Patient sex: M
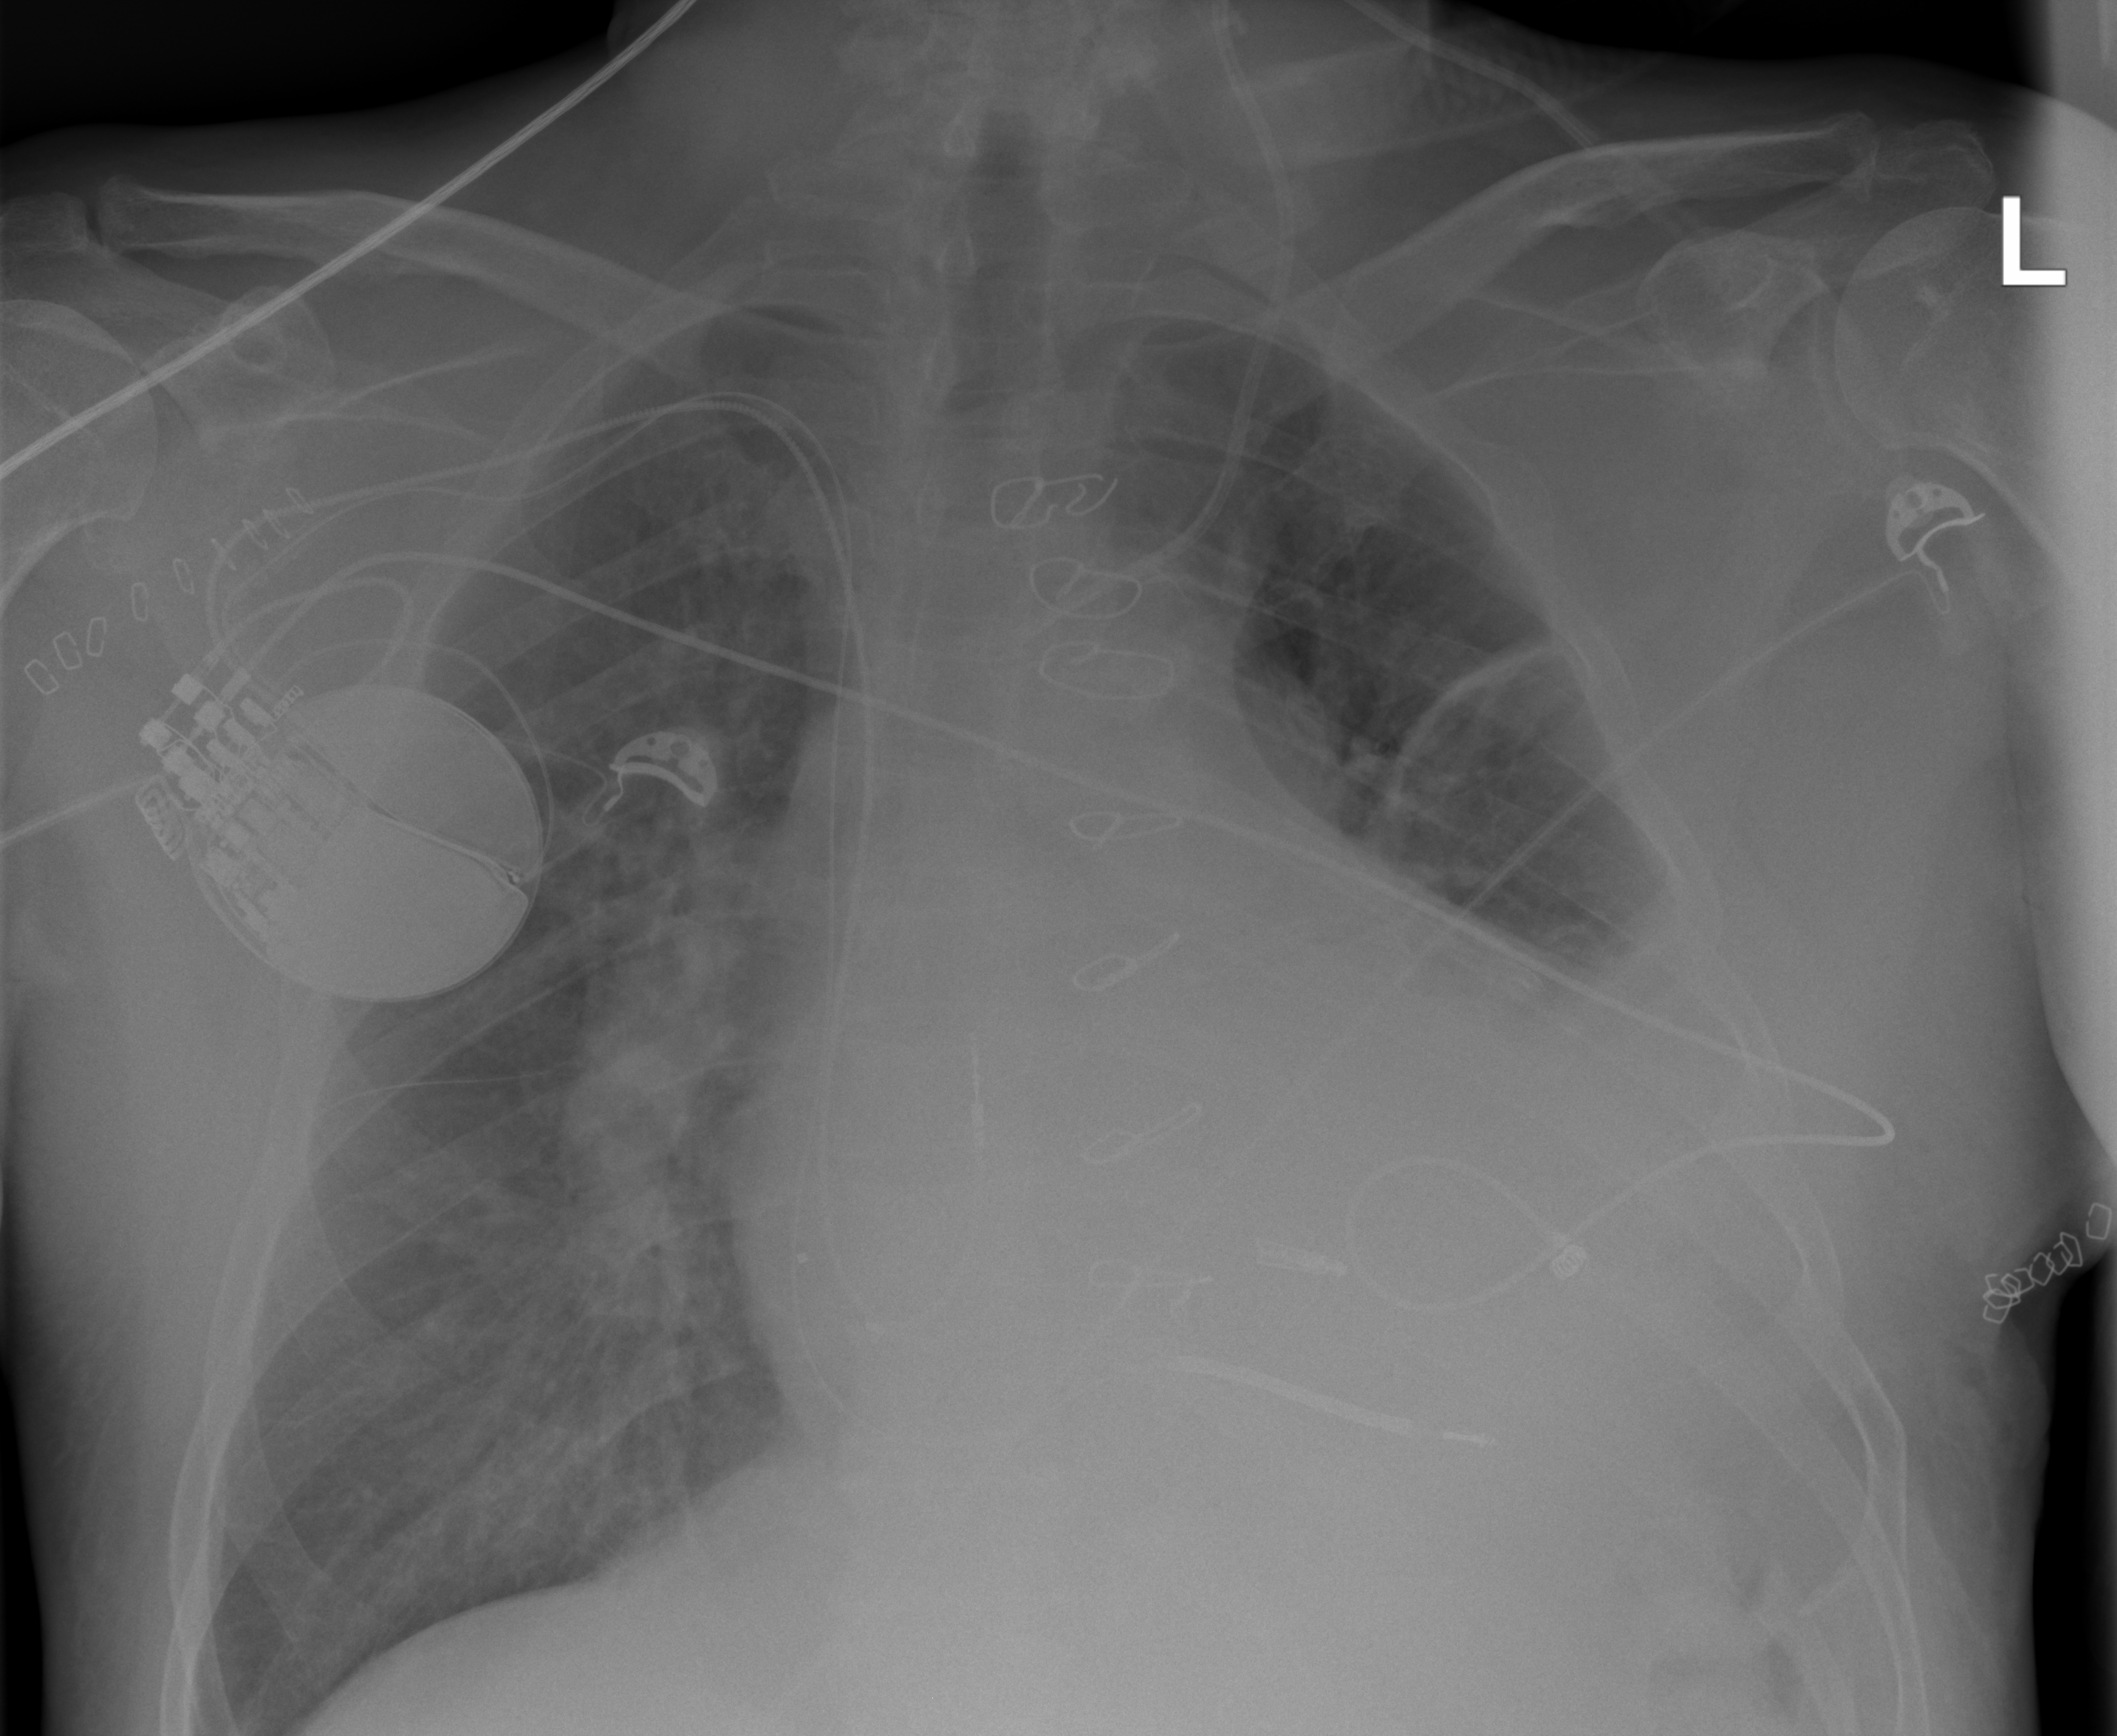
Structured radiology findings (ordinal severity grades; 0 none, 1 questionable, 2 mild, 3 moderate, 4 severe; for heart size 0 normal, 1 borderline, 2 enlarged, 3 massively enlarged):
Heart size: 3
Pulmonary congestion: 2
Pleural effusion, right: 0
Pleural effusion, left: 2
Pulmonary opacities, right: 1
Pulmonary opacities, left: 0
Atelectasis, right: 0
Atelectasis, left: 2